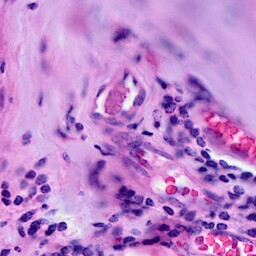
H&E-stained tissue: Breast